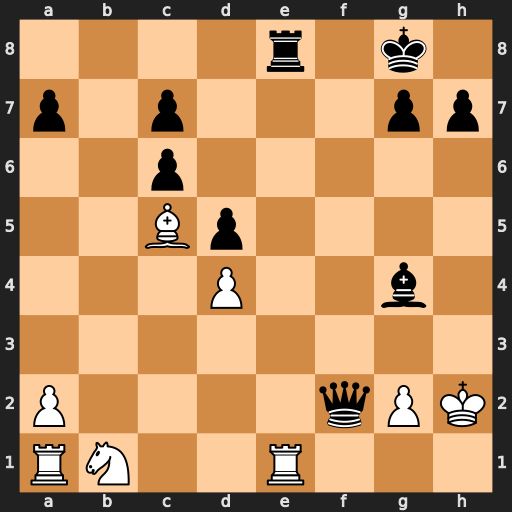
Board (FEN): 4r1k1/p1p3pp/2p5/2Bp4/3P2b1/8/P4qPK/RN2R3
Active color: w
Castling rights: -
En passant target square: -
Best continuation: Rxe8+ Kf7 Rf8+ Kg6 Rxf2